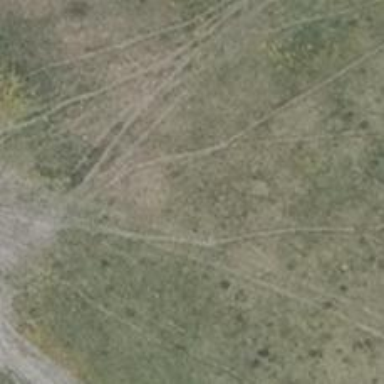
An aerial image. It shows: Grass track with grade5 tracktype.